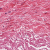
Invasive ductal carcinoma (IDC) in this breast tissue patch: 0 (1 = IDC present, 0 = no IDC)